Aerial crown-view tile of a tropical tree (Barro Colorado Island, Panama), acquired 20250124:
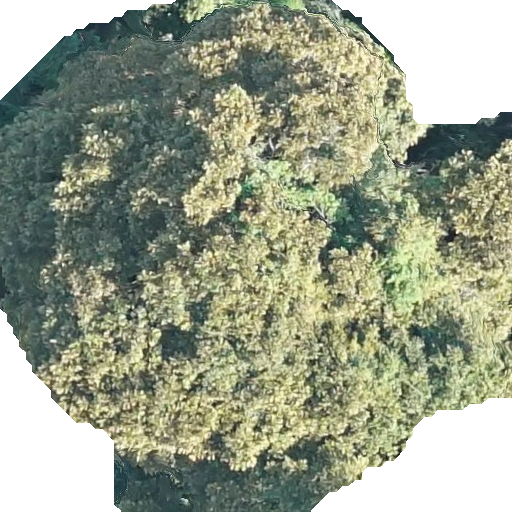
Species: Dipteryx oleifera
GBIF accepted scientific name: Dipteryx oleifera
Crown area: 343.905 m²